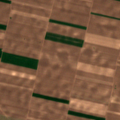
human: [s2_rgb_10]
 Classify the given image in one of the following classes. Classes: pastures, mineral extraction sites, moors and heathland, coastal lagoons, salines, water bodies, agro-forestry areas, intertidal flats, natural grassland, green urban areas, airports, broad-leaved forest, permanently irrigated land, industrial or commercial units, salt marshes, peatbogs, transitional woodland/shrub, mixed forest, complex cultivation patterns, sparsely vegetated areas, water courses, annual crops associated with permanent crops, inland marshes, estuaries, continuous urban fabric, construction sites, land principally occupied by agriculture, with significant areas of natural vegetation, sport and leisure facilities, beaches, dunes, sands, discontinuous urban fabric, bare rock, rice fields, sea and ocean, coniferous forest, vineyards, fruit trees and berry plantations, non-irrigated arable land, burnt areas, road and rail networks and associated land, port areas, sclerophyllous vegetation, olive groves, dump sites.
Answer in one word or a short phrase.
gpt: non-irrigated arable land